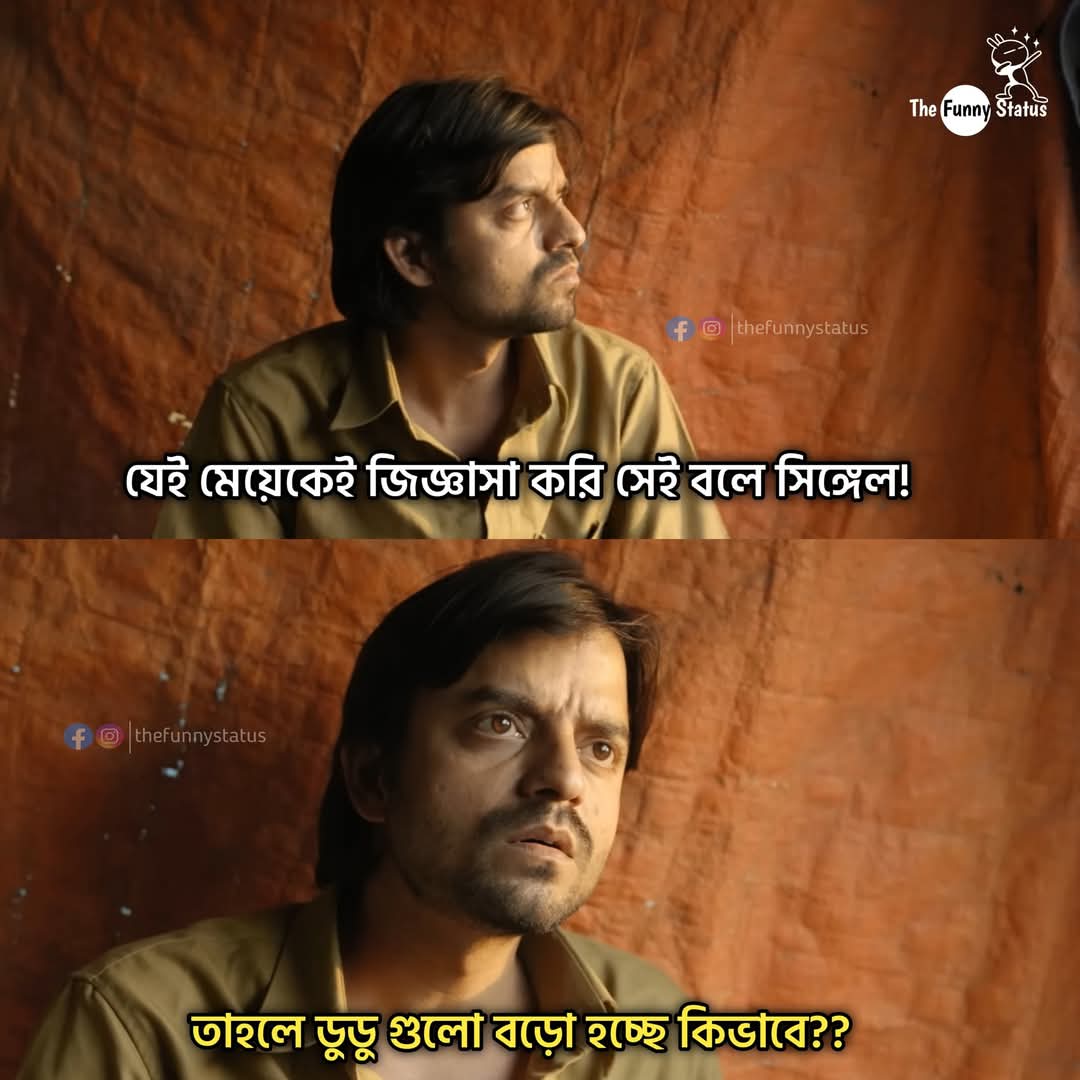
Text: যেই মেয়েকেই জিজ্ঞাসা করি সেই বলে সিঙ্গেল!
তাহলে ডুডু গুলো বড়ো হচ্ছে কিভাবে??
Label: Hate
Hate category: Personal Offence
Targeted group: Community